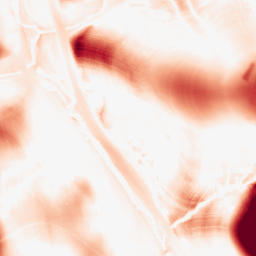
Category: morphological
Decomposition family: morphological
Decomposition parameters: operation: opening
size: 50
Upsampling method: lanczos
Upsampling parameters: scale: 8
Upsampling scale: 8